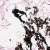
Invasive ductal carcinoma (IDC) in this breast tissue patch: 0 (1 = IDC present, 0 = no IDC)